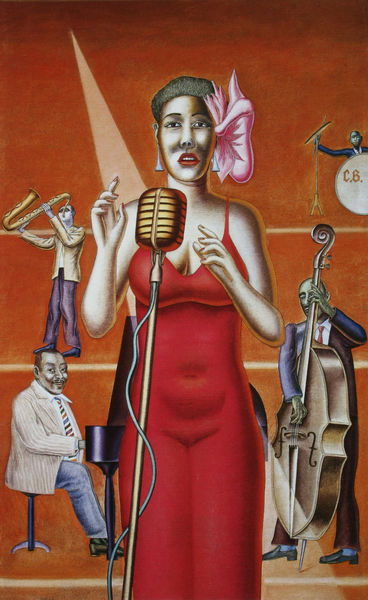
Titel: Nightclub
Künstler: Konrad Klapheck
Standort: Düsseldorf
Institution: Besitz des Künstlers
Schlagwörter: flügel, gelb, menschen, blume, brust, frau, kleid, licht, männer, orange, schwarz, weiss, blick, blüte, rot, flächig, malerei, schleife, arme, band, hände, porträt, haare, ohrringe, bass, bühne, gesang, instrumente, kontrabass, musik, musiker, orchester, sängerin, rosa, farben, modern, linien, klavier, nabel, bauch, bauchnabel, umriss, schwarze, spot, trommel, singen, trägerkleid, zupfen, usa, schnecke, kopfschmuck, leitung, baker, blues, c.b., chanson, chwarze, eng anliegend, gesank, harlem, jass, jazz, jazzband, leuchtkegel, microfon, microphon, mikro, mikrofon, mikrophon, negerins, saxophon, schlagzeug, soul, vereinigte staaten